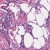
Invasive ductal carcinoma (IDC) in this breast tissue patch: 0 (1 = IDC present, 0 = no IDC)